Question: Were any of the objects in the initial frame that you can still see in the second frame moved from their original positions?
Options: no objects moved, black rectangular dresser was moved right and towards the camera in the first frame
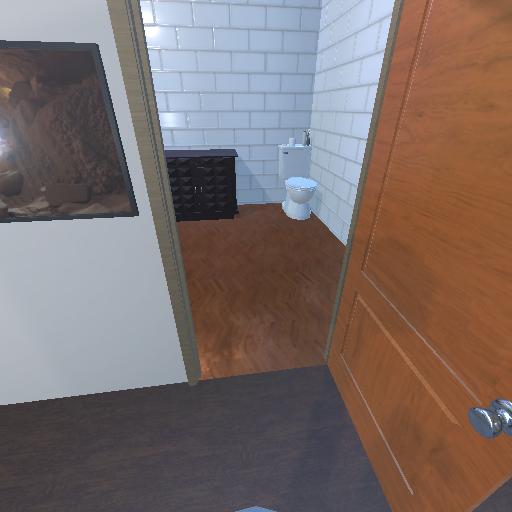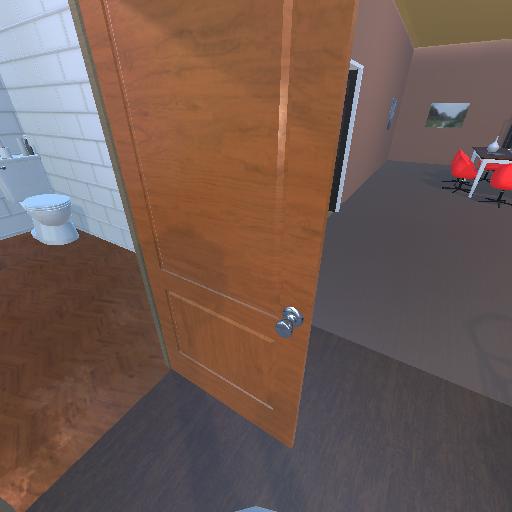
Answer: no objects moved